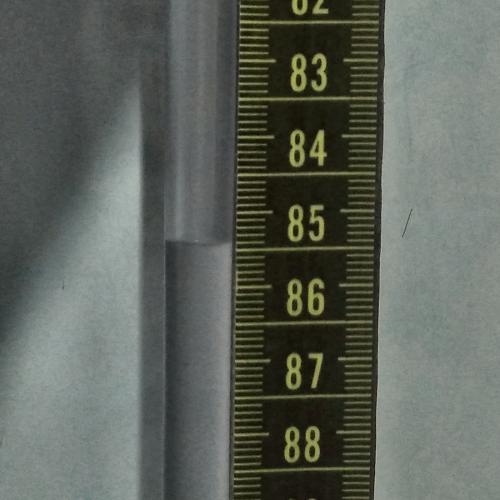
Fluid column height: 85.4 cm